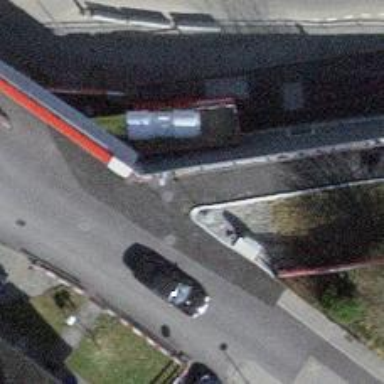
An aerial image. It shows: Cycle barrier.